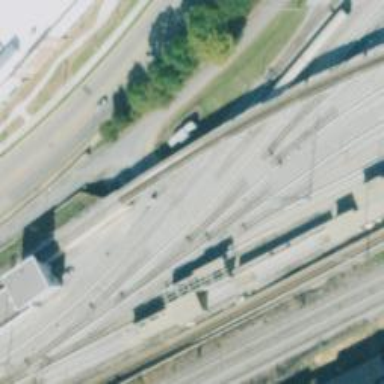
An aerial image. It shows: Electrified rail service yard.